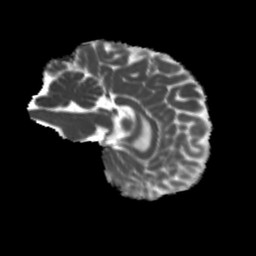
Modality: MD
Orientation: sagittal
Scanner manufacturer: siemens
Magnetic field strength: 3 T
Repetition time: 4 s
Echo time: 0.0594 s